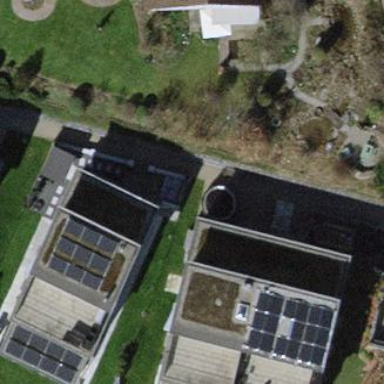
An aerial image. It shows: Building with flat roof.